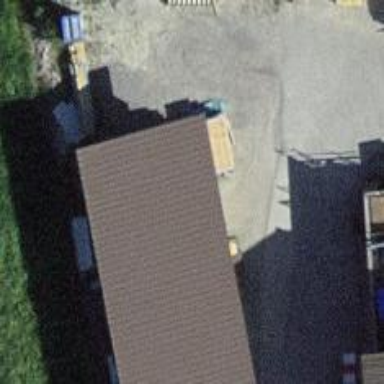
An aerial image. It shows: Garage.